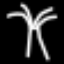
Label: palm tree